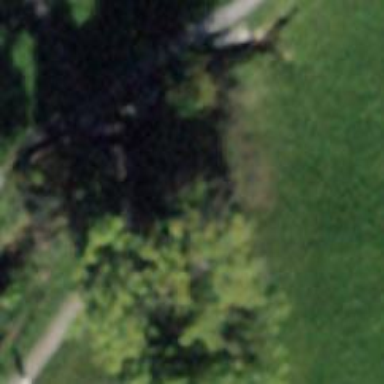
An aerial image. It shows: Path on bridge.